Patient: sex F, age 35
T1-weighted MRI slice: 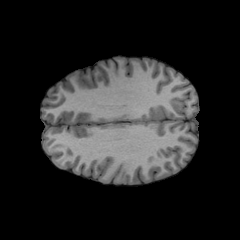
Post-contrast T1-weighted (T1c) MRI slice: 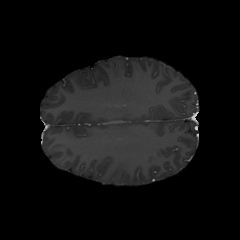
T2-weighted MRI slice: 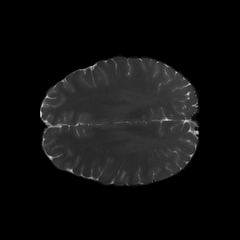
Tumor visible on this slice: yes
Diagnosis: Oligodendroglioma, IDH-mutant, 1p/19q-codeleted
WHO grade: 2